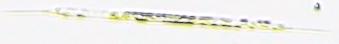
Label: Rhizosolenia